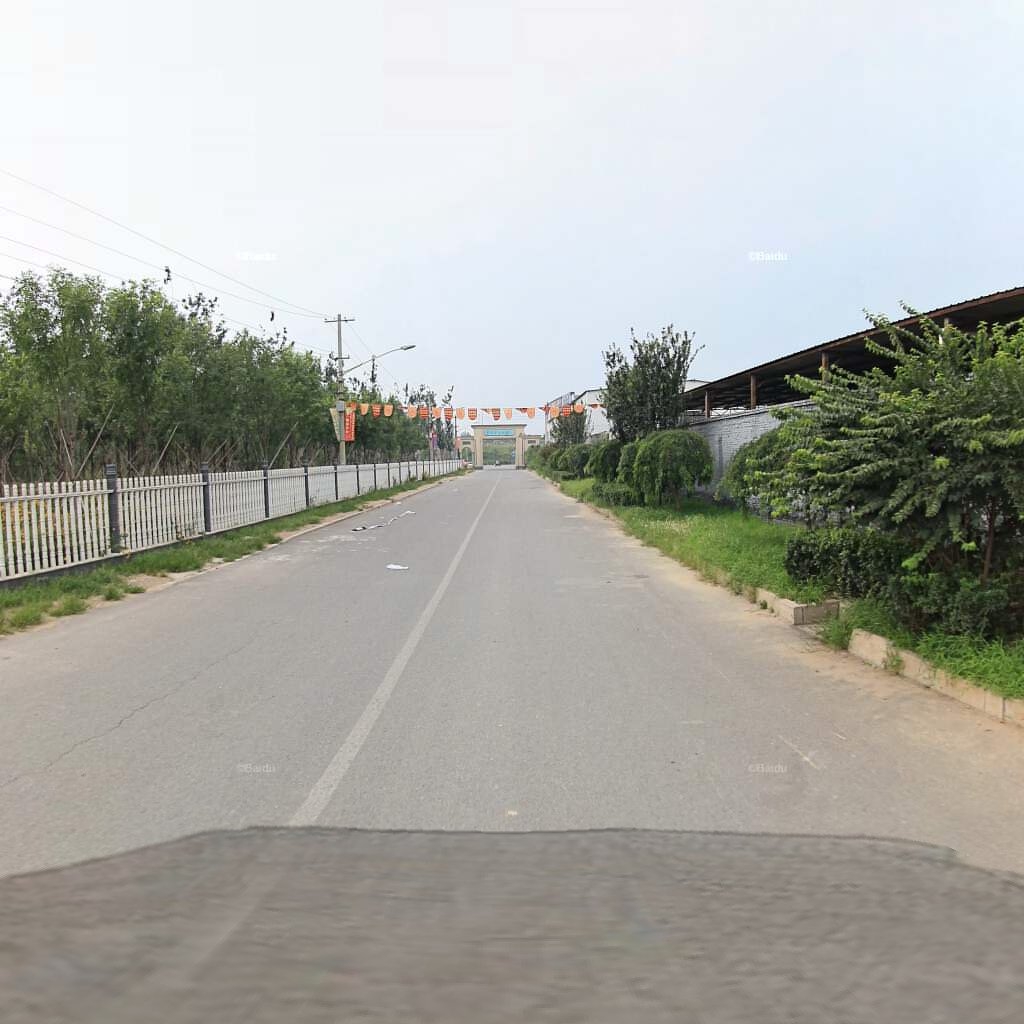
Region: Chaoyang
Road damage annotations: longitudinal crack